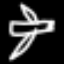
Label: airplane